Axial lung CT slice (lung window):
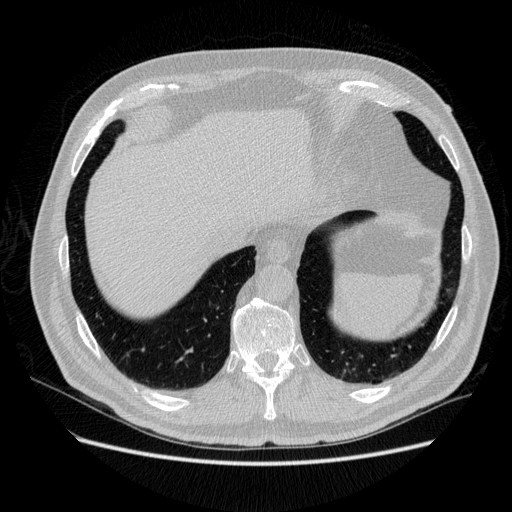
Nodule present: no